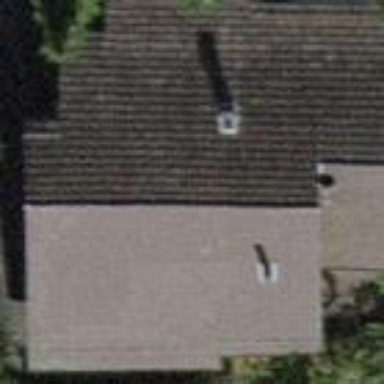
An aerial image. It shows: Building with tile roof.